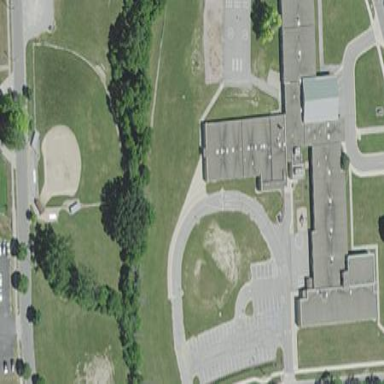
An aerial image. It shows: School building or complex.